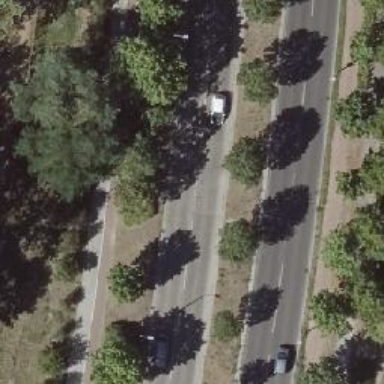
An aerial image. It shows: Secondary road with concrete surface and lane markings.